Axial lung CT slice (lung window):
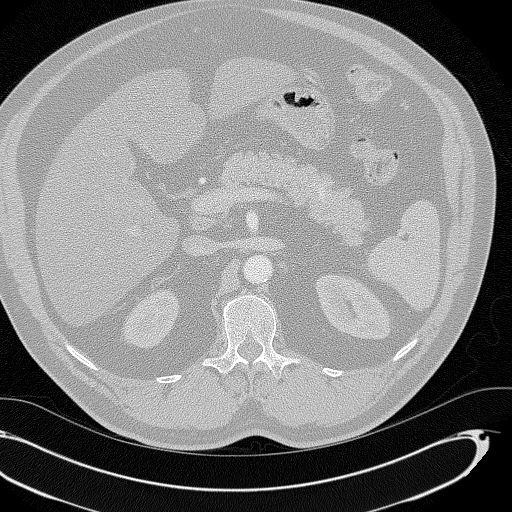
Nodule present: no